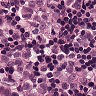
Metastatic tissue present: yes